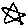
Label: star